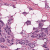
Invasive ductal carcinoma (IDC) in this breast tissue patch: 1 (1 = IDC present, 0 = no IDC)